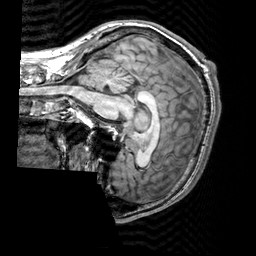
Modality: T1w
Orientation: sagittal
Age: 31
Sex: male
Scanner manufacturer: siemens
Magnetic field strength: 3 T
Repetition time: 2.3 s
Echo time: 0.00303 s